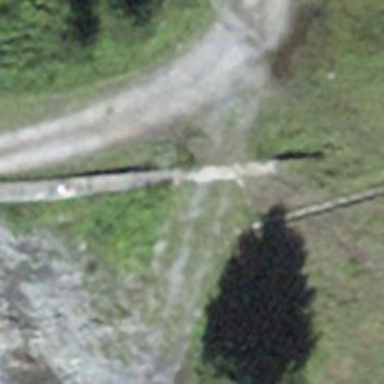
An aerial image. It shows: Retaining wall.